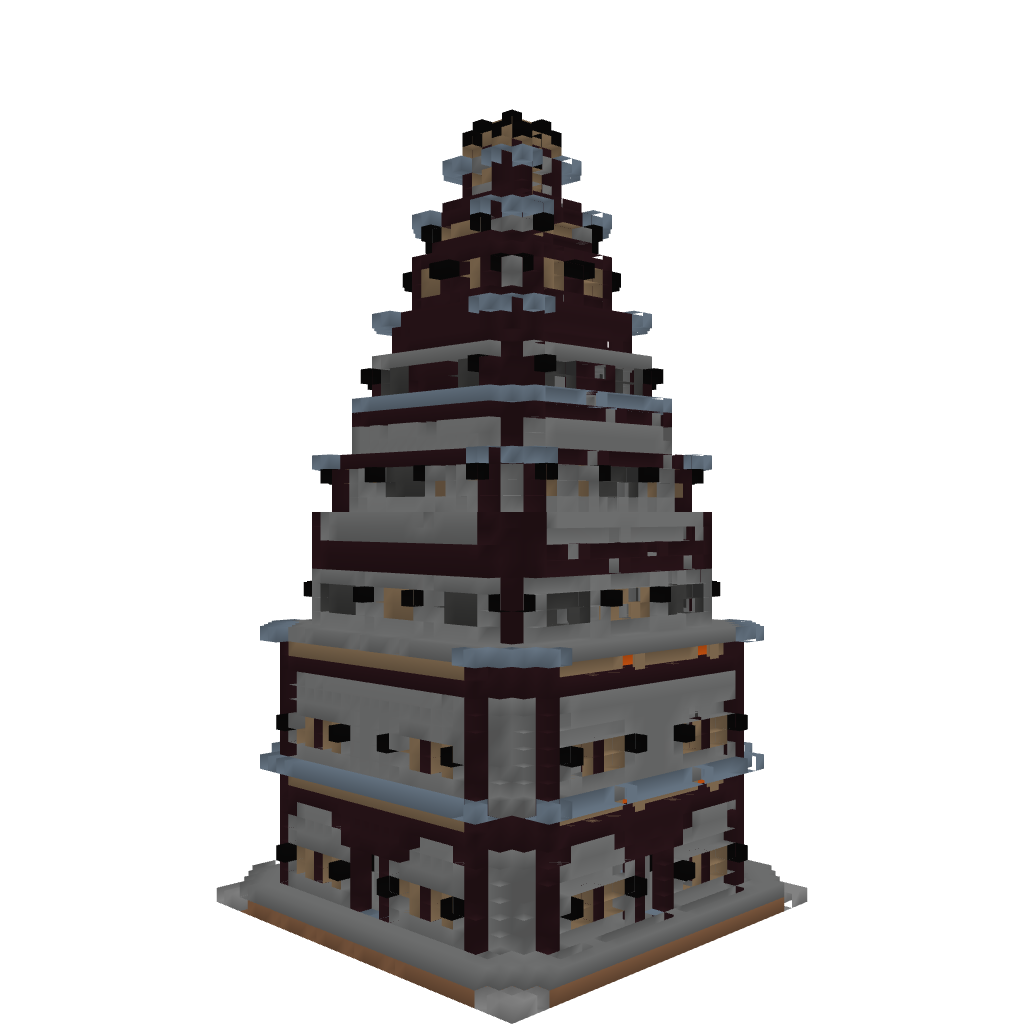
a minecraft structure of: Tower Maze